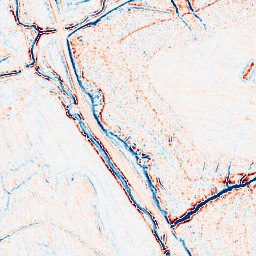
Category: multiscale
Decomposition family: dog_multiscale
Decomposition parameters: sigma_ratio: 1.4
n_scales: 3
base_sigma: 0.5
Upsampling method: sinc_blackman
Upsampling parameters: scale: 4
kernel_size: 8
Upsampling scale: 4